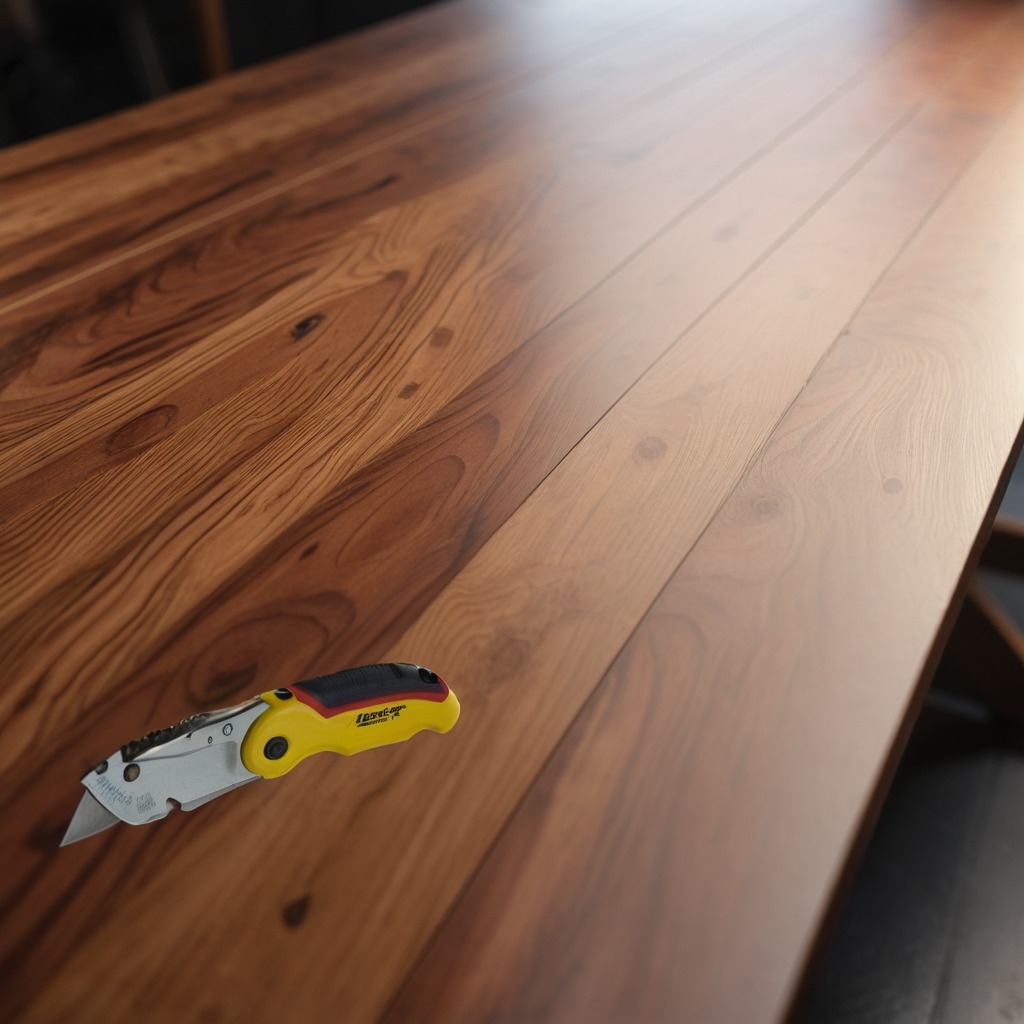
A utility knife is lying on a wooden table in a carpentry studio.